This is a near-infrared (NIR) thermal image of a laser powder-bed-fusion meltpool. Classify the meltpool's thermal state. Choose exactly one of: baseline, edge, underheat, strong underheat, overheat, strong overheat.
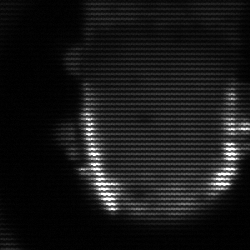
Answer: baseline